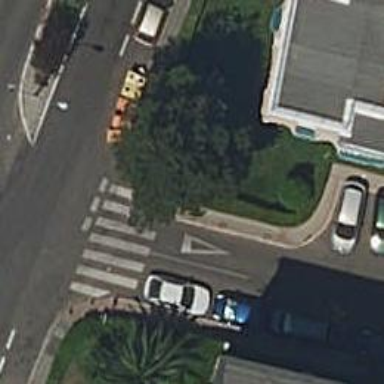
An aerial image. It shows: Bollard barrier.